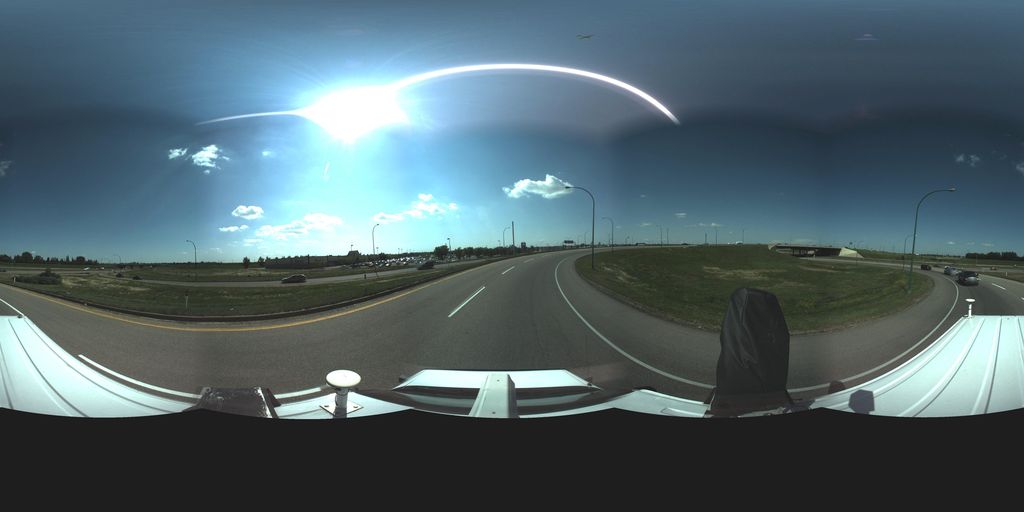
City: saskatoon